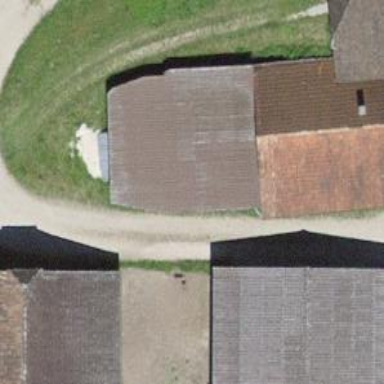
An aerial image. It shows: Farm auxiliary building.